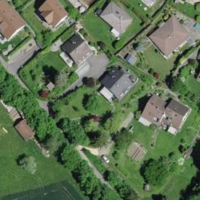
EUNIS habitat code: 55
Species observed at this site:
Campanula trachelium